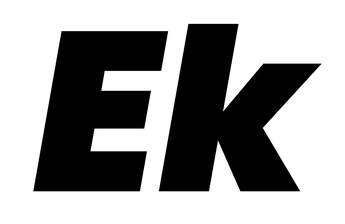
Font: Poppins-BlackItalic